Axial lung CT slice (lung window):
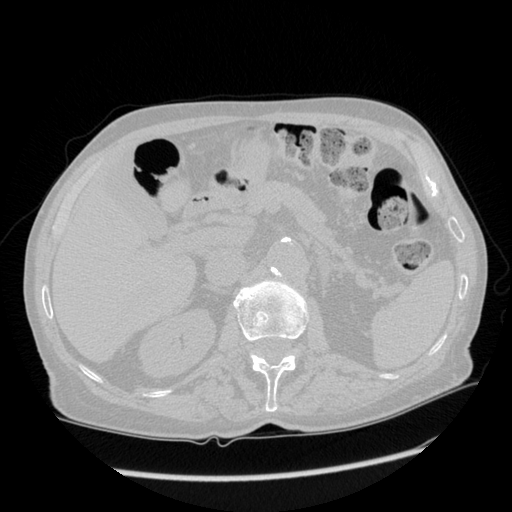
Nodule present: no